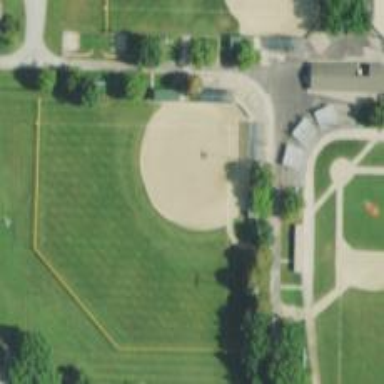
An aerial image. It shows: Fenced softball pitch for leisure and sports activities on land.